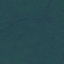
Land use / land cover: Forest